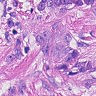
Metastatic tissue present: yes